Question: These triggers work like expected when this custom control inherits from Control, but not when it inherits from button. When it inherits from button, the second trigger is never triggered. Also, when inherited from Button, the control will remain in the hovered state (i.e. first trigger is satisfied) if the mouse button remains held down, even if the cursor moves out of the control.
Snippet from Generic.xaml:
'''
<Style TargetType="{x:Type ui:SquareButton}">
<Setter Property="Background" Value="{StaticResource BackgroundColorBrush}" />
<Setter Property="BorderBrush" Value="{StaticResource MainColorBrush}" />
<Setter Property="BorderThickness" Value="1" />
<Setter Property="CornerRadius" Value="0,2,2,0" />
<Setter Property="Padding" Value="2" />
<Setter Property="Template">
<Setter.Value>
<ControlTemplate TargetType="{x:Type ui:SquareButton}">
<Border x:Name="PART_Border" Background="{TemplateBinding Background}" BorderBrush="{TemplateBinding BorderBrush}" BorderThickness="{TemplateBinding BorderThickness}" Padding="{TemplateBinding Padding}" HorizontalAlignment="Center" CornerRadius="{TemplateBinding CornerRadius}">
<Grid Height="{Binding RelativeSource={RelativeSource TemplatedParent}, Path=AHeight}" Width="{Binding RelativeSource={RelativeSource TemplatedParent}, Path=Height}">
<ui:ColorableImage x:Name="PART_Image" Source="calendar-black.png" Color="Black" Stretch="None"/>
</Grid>
</Border>
<ControlTemplate.Triggers>
<Trigger Property="IsMouseOver" Value="True">
<Setter Property="Background" Value="{StaticResource SecondaryColorBrush}" />
</Trigger>
<MultiTrigger>
<MultiTrigger.Conditions>
<Condition Property="IsMouseOver" Value="True" />
<Condition Property="IsMouseLeftButtonDown" Value="True" />
</MultiTrigger.Conditions>
<Setter Property="Background" Value="{StaticResource MainColorBrush}" />
<Setter TargetName="PART_Image" Property="Color" Value="{StaticResource BackgroundColor}" />
</MultiTrigger>
</ControlTemplate.Triggers>
</ControlTemplate>
</Setter.Value>
</Setter>
</Style>
'''
SquareButton.cs:
'''
public class SquareButton : Button
{
static SquareButton()
{
DefaultStyleKeyProperty.OverrideMetadata(typeof(SquareButton), new FrameworkPropertyMetadata(typeof(SquareButton)));
}
private static DependencyPropertyKey IsMouseLeftButtonDownPropertyKey = DependencyProperty.RegisterReadOnly("IsMouseLeftButtonDown", typeof(bool), typeof(SquareButton), , new PropertyMetadata());
public static DependencyProperty IsMouseLeftButtonDownProperty = IsMouseLeftButtonDownPropertyKey.DependencyProperty;
public bool IsMouseLeftButtonDown
{
get { return (bool)GetValue(IsMouseLeftButtonDownProperty); }
private set { SetValue(IsMouseLeftButtonDownPropertyKey, value); }
}
public static DependencyProperty CornerRadiusProperty = DependencyProperty.Register("CornerRadius", typeof(CornerRadius), typeof(SquareButton));
public CornerRadius CornerRadius
{
get { return (CornerRadius)GetValue(CornerRadiusProperty); }
set { SetValue(CornerRadiusProperty, value); }
}
public override void OnApplyTemplate()
{
base.OnApplyTemplate();
Border border = GetTemplateChild("PART_Border") as Border;
if (border != null)
{
border.MouseLeftButtonDown += new MouseButtonEventHandler(Border_MouseLeftButtonDown);
border.MouseLeftButtonUp += new MouseButtonEventHandler(Border_MouseLeftButtonUp);
border.MouseLeave += new MouseEventHandler(Border_MouseLeave);
}
}
private void Border_MouseLeftButtonDown(object sender, MouseButtonEventArgs e)
{
IsMouseLeftButtonDown = true;
}
private void Border_MouseLeftButtonUp(object sender, MouseButtonEventArgs e)
{
IsMouseLeftButtonDown = false;
}
private void Border_MouseLeave(object sender, MouseEventArgs e)
{
IsMouseLeftButtonDown = false;
}
}
'''

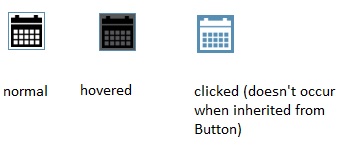
Answer: You can use a trigger on the IsPressed property instead of your multitrigger :
'''
<Trigger Property="IsPressed" Value="True">
<Setter Property="Background" Value="{StaticResource MainColorBrush}" />
<Setter TargetName="PART_Image" Property="Color" Value="{StaticResource BackgroundColor}" />
</Trigger>
'''